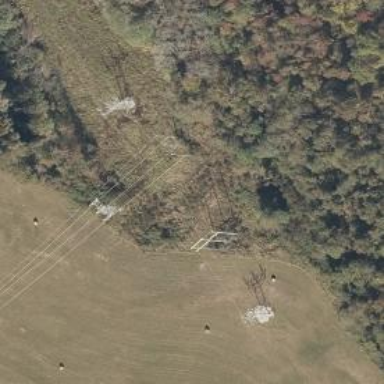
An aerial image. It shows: Power tower.